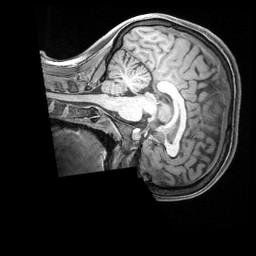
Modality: T1w
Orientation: sagittal
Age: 26
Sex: female
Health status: healthy
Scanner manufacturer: siemens
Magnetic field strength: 3 T
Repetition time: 2.4 s
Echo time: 0.00228 s